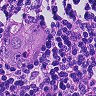
Metastatic tissue present: yes